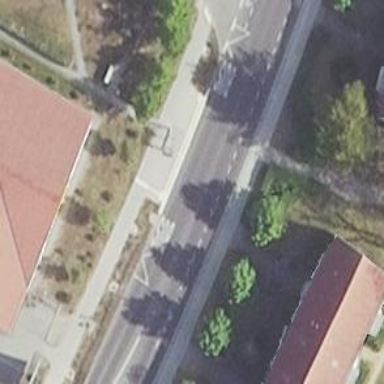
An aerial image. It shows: Public transport stop position.